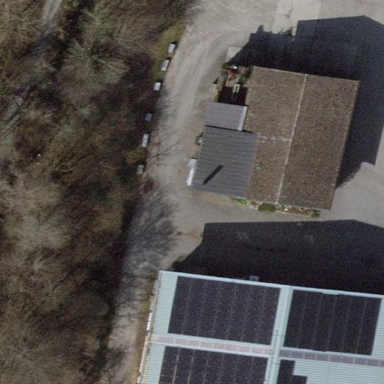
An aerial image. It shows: Shed.